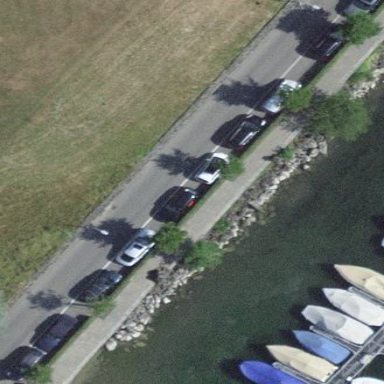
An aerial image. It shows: Parking lane designated for parking.